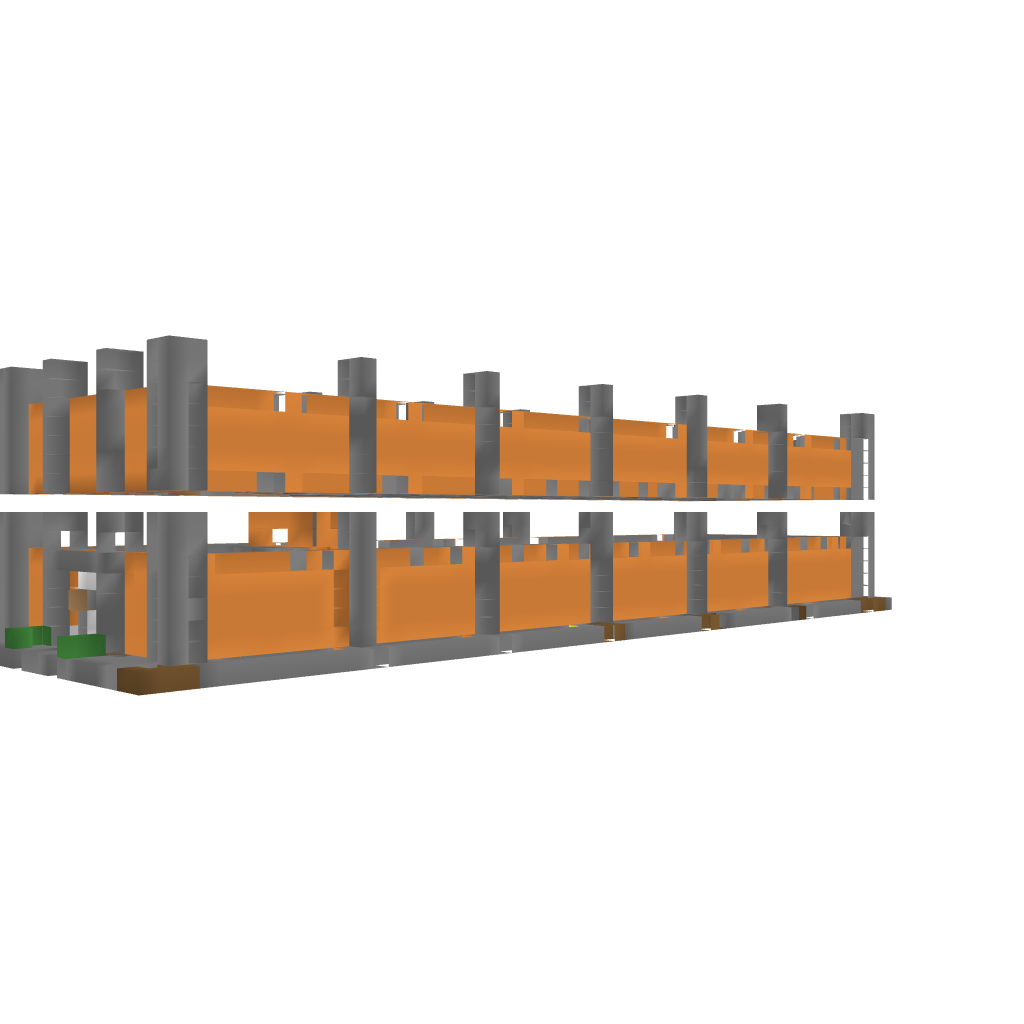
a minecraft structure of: Modern Library bad low quality